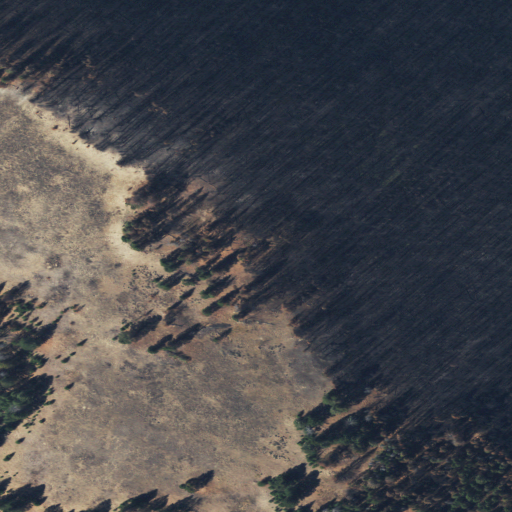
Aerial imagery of ridge(s) in Montana named Badger Ridge containing grassland, shrub, and evergreen forest